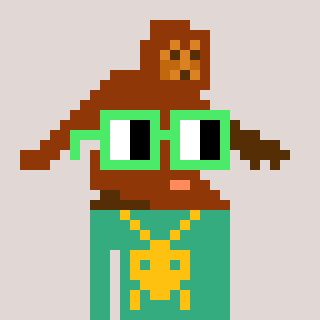
a pixel art character with square light green glasses, a bigfoot-shaped head and a teal-colored body on a warm background